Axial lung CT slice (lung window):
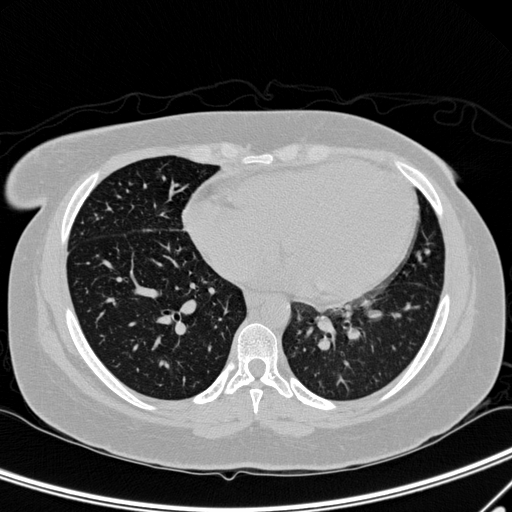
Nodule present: no